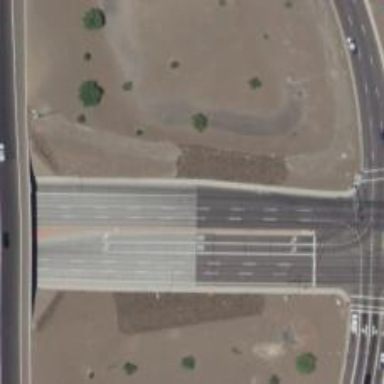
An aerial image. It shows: Asphalt motorway link.